Question: NSTR 2009-A - Underlying got a $1.3MM ($91.3MM remains). C/E rose to 67.1%
Below is the image of the above text in Notepad++ with Encode in UTF-8 turned on. The 'x96' is a dash and the 'xA0' are spaces. SQL Server gives Invalid Character error. How do I get rid of these @#$#? It's causing me a huge headache trying to fix ... ;-x

I tried below. It kept the dash but changed the 'xA0' to question marks:
'''
byte[] tempBytes;
tempBytes = System.Text.Encoding.GetEncoding("ISO-8859-8").GetBytes(notesXML);
string notesXML = System.Text.Encoding.UTF8.GetString(tempBytes);
'''
Tips appreciated, thanks !
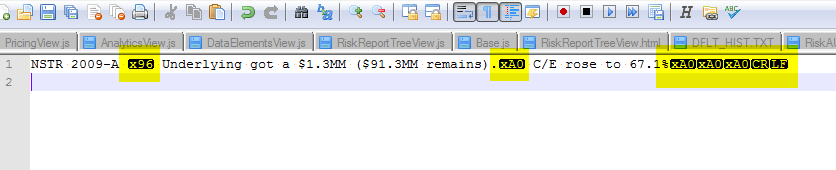
Answer: It looks like the encoding of your original text could be <URL>:
'''
96 = U+2013 : EN DASH
A0 = U+00A0 : NO-BREAK SPACE
'''
So using 'System.Text.Encoding.GetEncoding("Windows-1252")', you should be able to read your original text without corrupting it, and you can then convert it to whatever encoding is being used by your database (eg: 'utf-8').